Question: When I open my API in web browser, I get following interface.

I have to click "json" to see the returned raw data.
How can I disable this UI and show the raw data in web browser directly without adding the 'format' url query string?
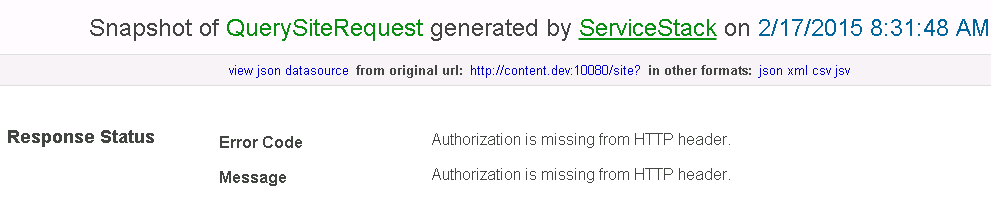
Answer: You're not seeing data returned from your Service as your Service is only returning an error.
## Disable Auto Html Pages
You can disable the <URL>:
'''
SetConfig(new HostConfig {
EnableFeatures = Feature.All.Remove(Feature.Html),
});
'''
In browsers this will typically return XML results as browsers will ask for 'application/xml' not JSON, to show JSON you can remove XML as well, e.g:
'''
SetConfig(new HostConfig {
EnableFeatures = Feature.All.Remove(Feature.Html | Feature.Xml),
});
'''